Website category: game
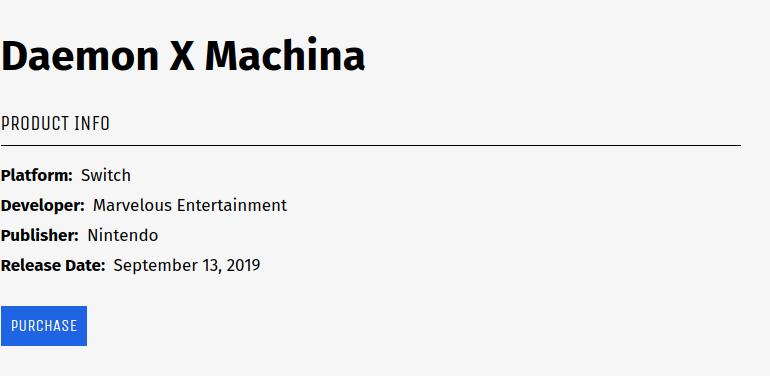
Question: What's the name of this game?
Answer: Daemon X Machina

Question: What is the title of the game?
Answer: Daemon X Machina

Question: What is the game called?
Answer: Daemon X Machina

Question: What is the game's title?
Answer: Daemon X Machina

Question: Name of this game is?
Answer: Daemon X Machina

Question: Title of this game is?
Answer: Daemon X Machina

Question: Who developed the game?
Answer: Marvelous Entertainment

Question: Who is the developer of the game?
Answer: Marvelous Entertainment

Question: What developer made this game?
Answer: Marvelous Entertainment

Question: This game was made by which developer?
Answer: Marvelous Entertainment

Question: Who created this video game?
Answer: Marvelous Entertainment

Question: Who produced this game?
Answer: Marvelous Entertainment

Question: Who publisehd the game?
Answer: Nintendo

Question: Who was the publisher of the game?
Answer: Nintendo

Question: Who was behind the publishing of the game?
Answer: Nintendo

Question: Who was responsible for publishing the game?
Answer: Nintendo

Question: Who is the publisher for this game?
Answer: Nintendo

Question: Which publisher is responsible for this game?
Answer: Nintendo

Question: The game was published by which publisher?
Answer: Nintendo

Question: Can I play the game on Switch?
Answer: yes

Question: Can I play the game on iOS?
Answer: no

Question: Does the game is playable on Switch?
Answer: yes

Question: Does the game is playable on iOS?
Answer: no

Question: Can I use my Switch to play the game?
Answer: yes

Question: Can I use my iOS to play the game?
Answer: no

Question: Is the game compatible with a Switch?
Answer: yes

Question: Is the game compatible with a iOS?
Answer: no